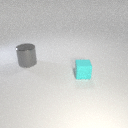
small cyan rubber cube in front of large gray metal cylinder